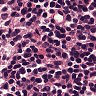
Metastatic tissue present: no